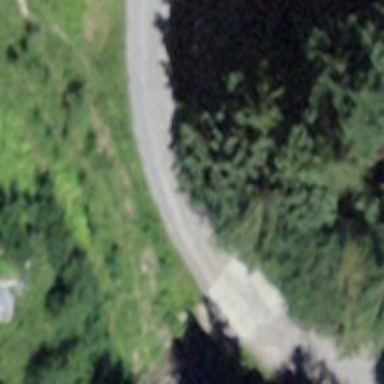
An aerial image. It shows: Track road leading to downhill bridge with grade2 tracktype.